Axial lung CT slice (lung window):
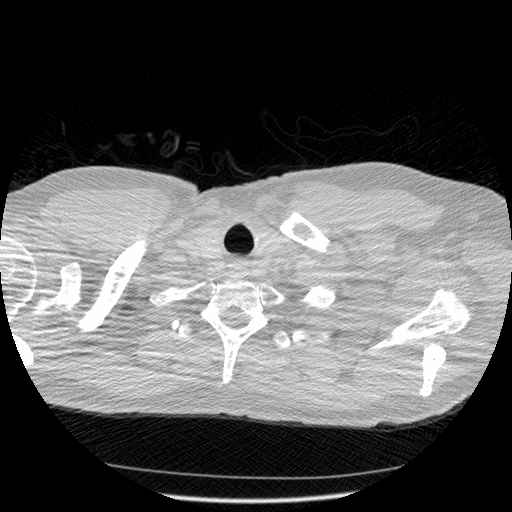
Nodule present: no